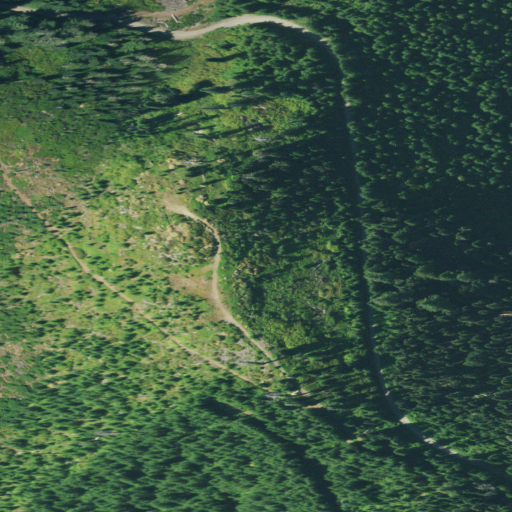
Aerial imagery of ridge(s) in Oregon named Noonday Ridge containing evergreen forest and shrub